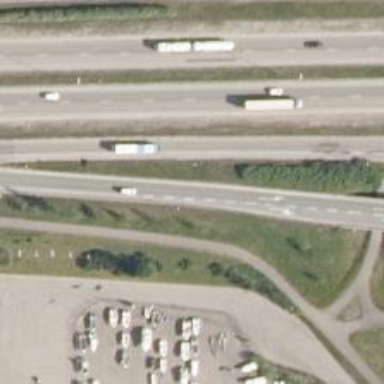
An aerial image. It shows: Trunk link road with asphalt surface.